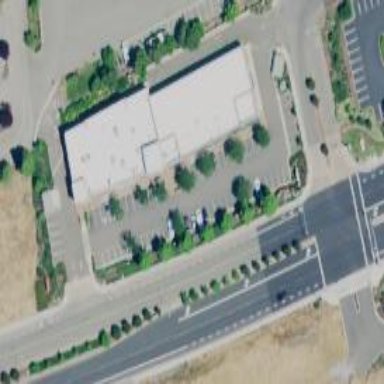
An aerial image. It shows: Veterinary facility.